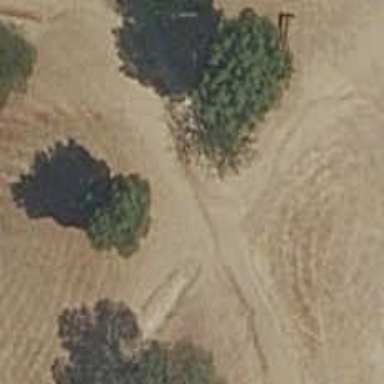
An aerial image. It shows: Dirt path.